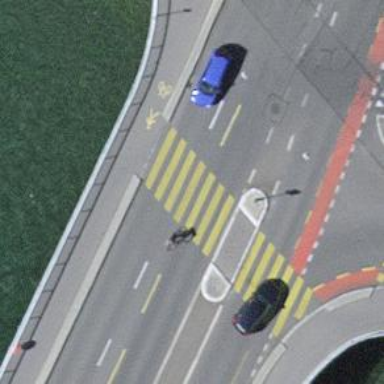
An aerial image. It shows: Asphalt path crossing bridge.